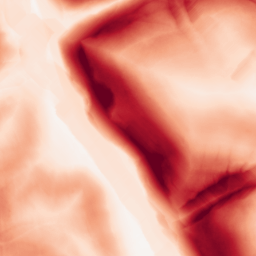
Category: morphological
Decomposition family: morphological_gradient
Decomposition parameters: size: 15
shape: diamond
Upsampling method: linear_exact
Upsampling parameters: scale: 8
Upsampling scale: 8